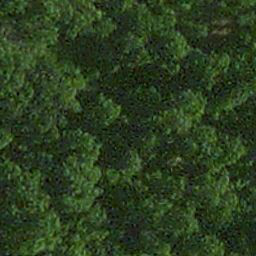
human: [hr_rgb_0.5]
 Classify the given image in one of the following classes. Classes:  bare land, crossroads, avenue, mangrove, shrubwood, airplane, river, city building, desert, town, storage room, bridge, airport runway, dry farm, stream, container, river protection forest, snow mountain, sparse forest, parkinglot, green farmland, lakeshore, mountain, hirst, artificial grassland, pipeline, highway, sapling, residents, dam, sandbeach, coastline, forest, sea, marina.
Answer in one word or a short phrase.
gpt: forest